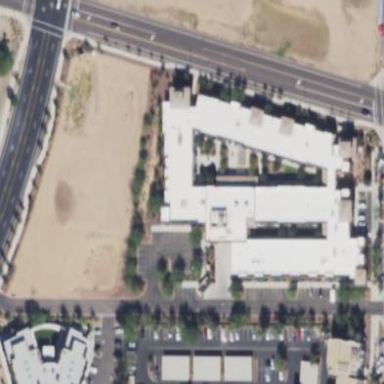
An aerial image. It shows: Nursing home.